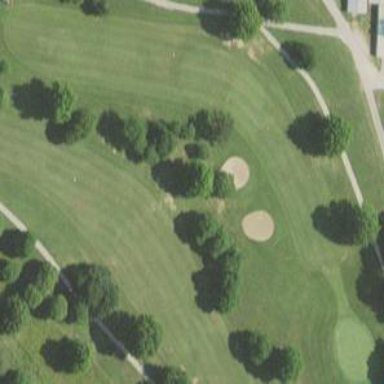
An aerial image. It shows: Grassy area designated as golf fairway.